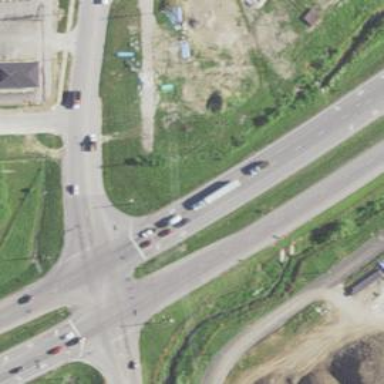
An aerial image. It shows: Tertiary road.